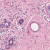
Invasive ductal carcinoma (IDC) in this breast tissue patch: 0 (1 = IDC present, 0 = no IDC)